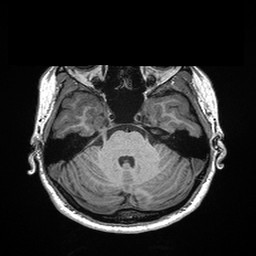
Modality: T1w
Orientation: coronal
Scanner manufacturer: siemens
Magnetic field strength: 3 T
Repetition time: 2.3 s
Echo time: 0.00298 s